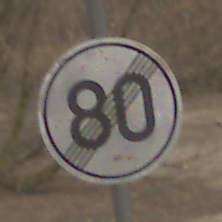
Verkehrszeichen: EndeGeschwindigkeit80
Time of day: MorningAfternoon
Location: Outdoor (Nature)
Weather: PartlyCloudy
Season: Winter
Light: Natural